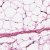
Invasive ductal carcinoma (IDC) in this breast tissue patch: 0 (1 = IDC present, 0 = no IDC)